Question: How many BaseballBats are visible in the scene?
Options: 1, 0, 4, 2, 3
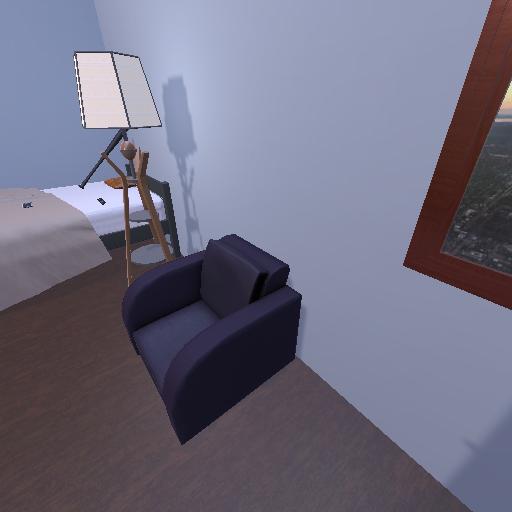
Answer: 1